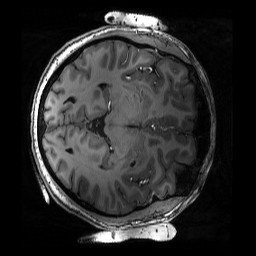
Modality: T1w
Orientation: axial
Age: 29
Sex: male
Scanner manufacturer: siemens
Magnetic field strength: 6.98 T
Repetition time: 3.1 s
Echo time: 0.00242 s